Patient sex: M
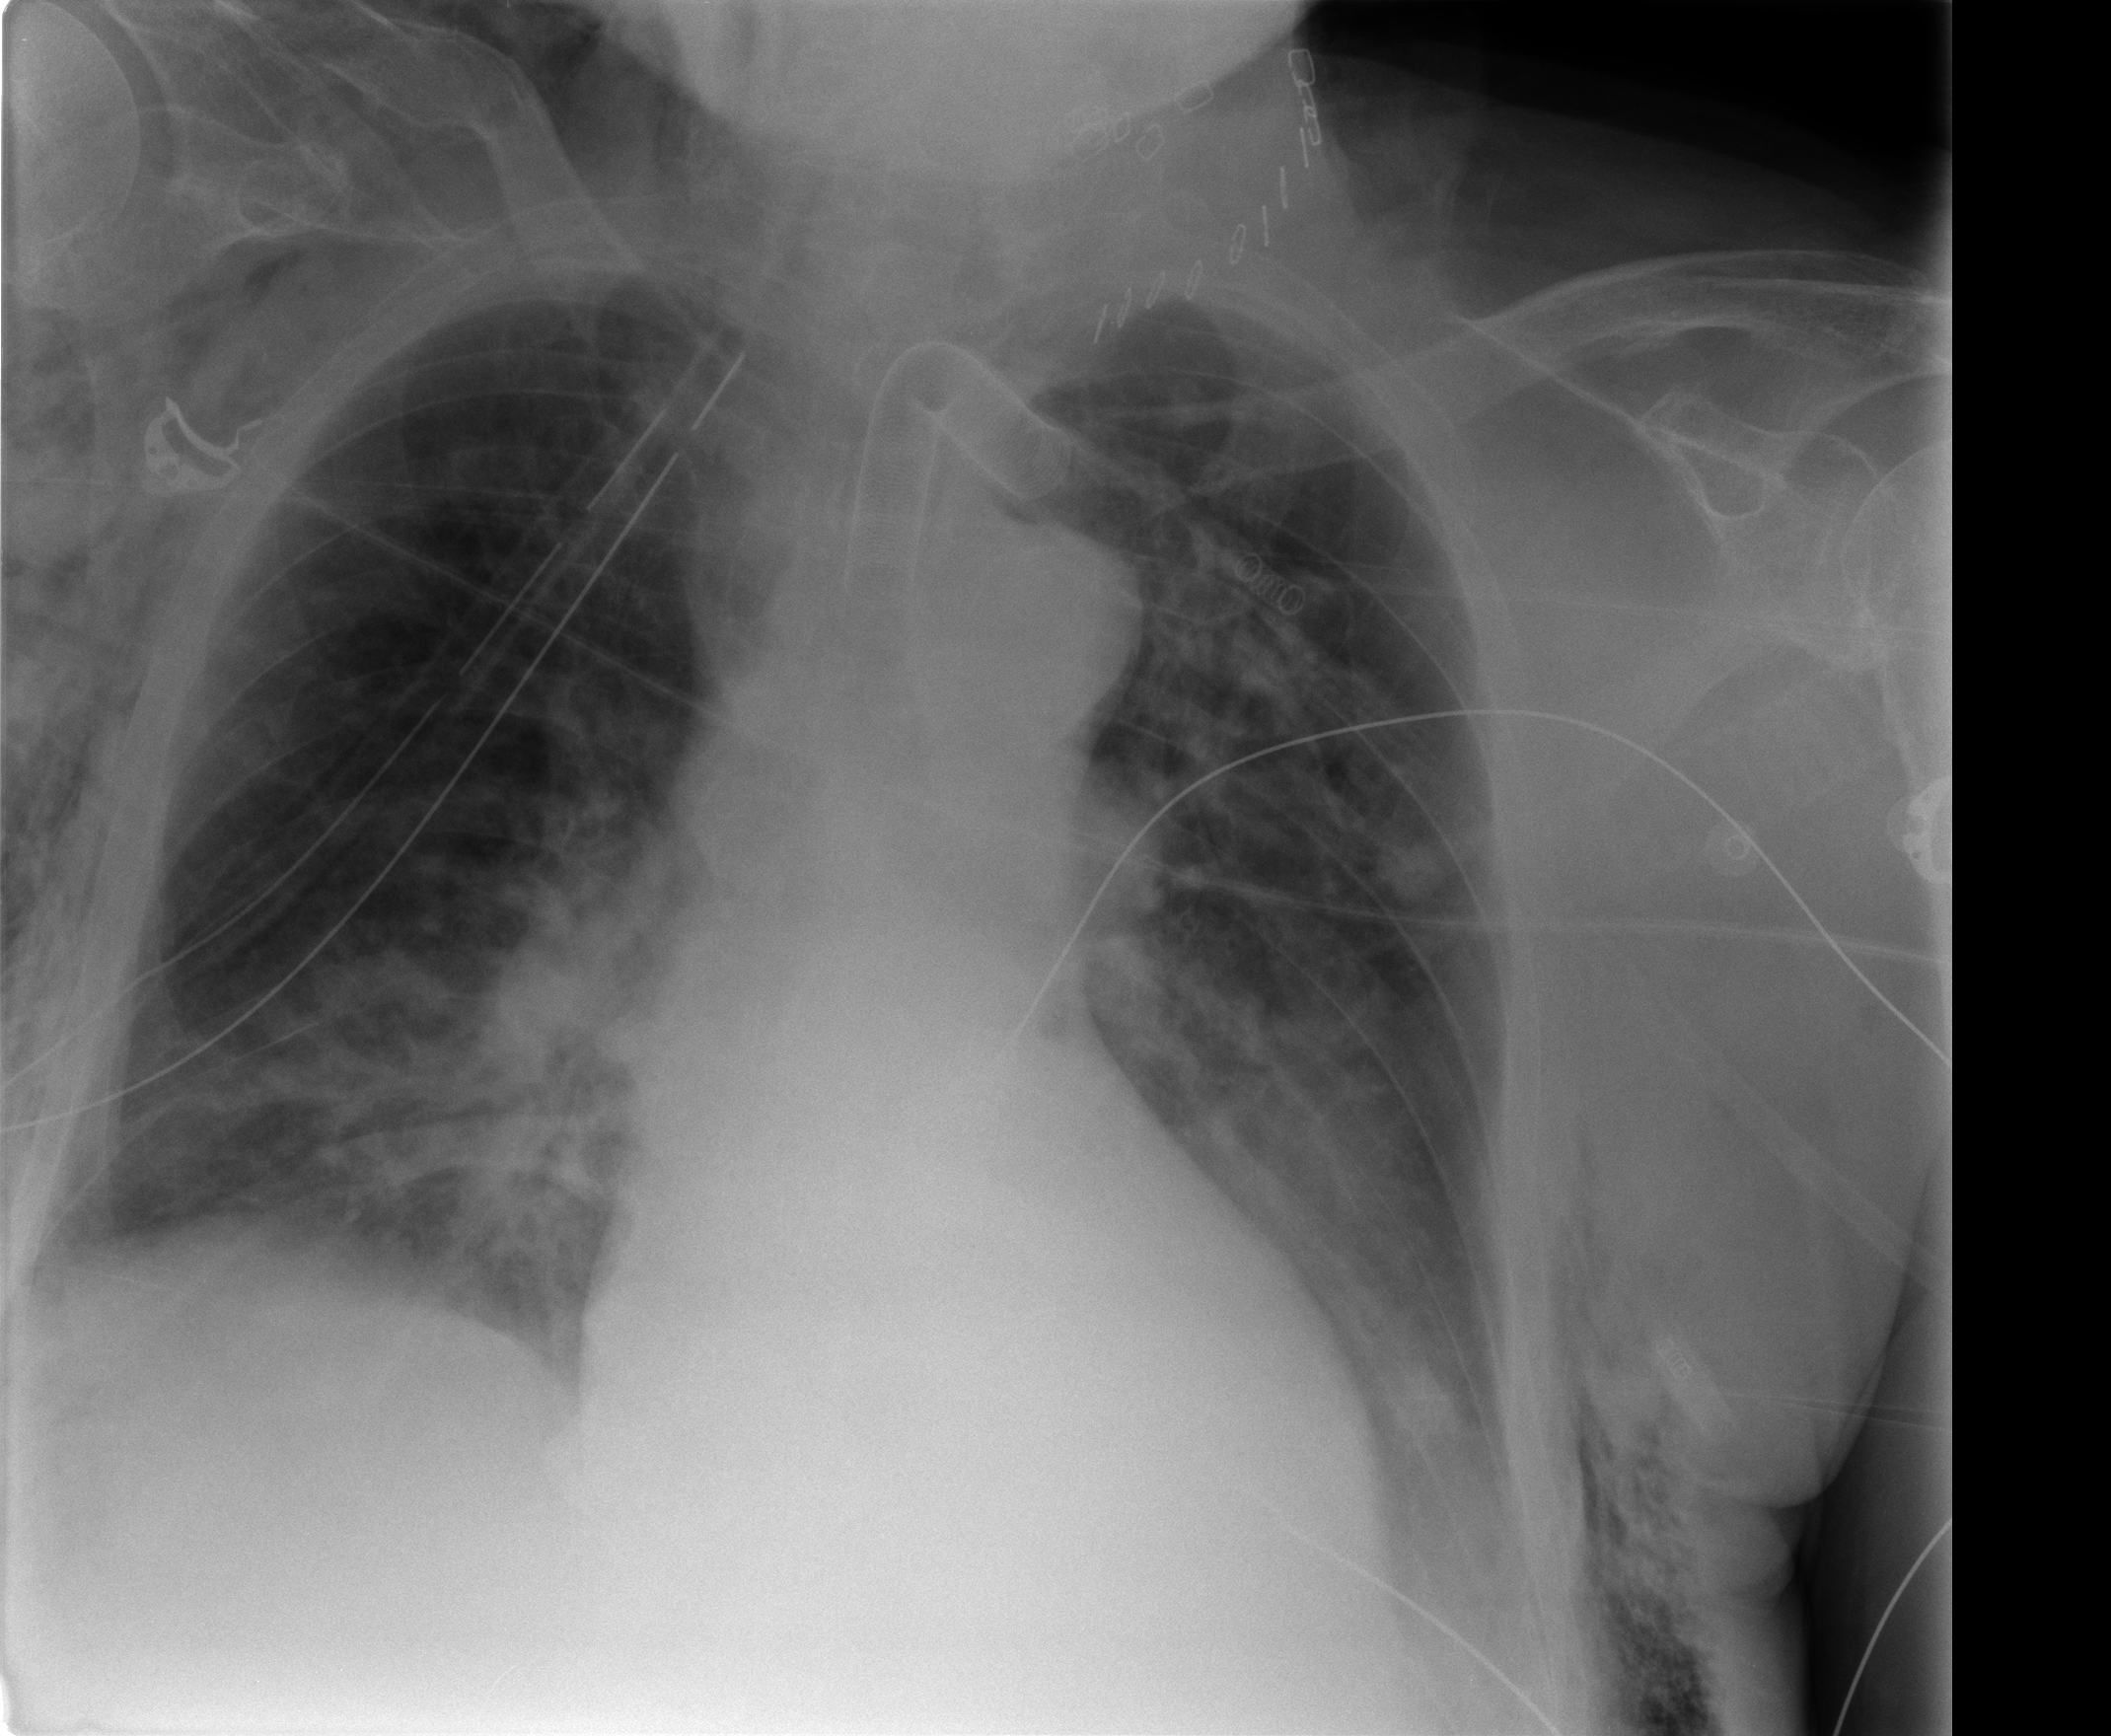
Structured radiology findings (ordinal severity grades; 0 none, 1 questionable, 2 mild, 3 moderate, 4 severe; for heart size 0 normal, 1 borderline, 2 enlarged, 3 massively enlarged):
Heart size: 0
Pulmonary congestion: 0
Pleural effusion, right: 2
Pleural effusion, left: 2
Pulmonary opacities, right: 1
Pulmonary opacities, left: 0
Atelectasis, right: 2
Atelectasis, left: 2